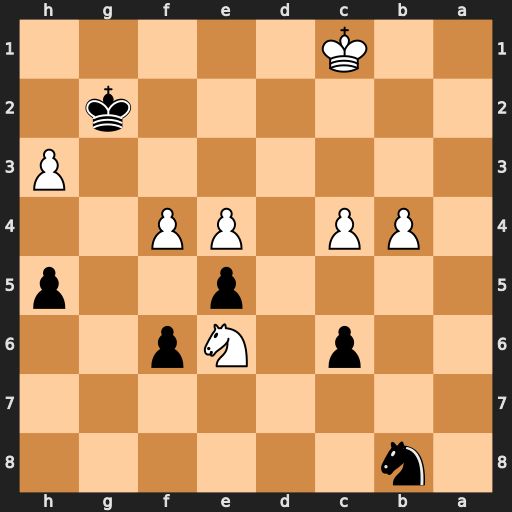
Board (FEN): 1n6/8/2p1Np2/4p2p/1PP1PP2/7P/6k1/2K5
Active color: b
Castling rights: -
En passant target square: -
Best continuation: Kxh3 fxe5 fxe5